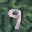
Label: 9